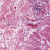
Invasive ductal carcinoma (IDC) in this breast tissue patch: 0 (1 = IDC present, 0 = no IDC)